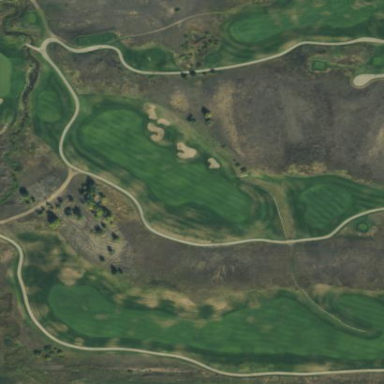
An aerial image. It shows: Golf fairway in the image.